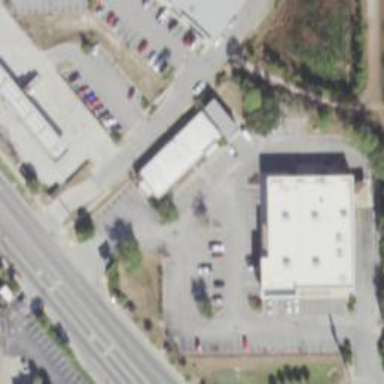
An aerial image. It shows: Car rental service.